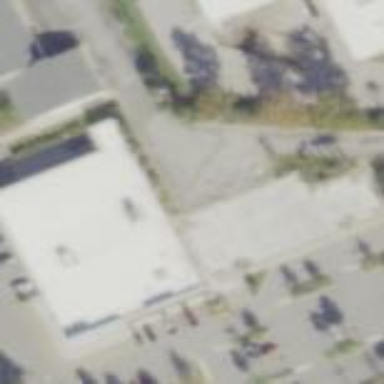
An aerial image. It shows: Supermarket located in building.